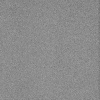
Atmospheric dust classification: dusty